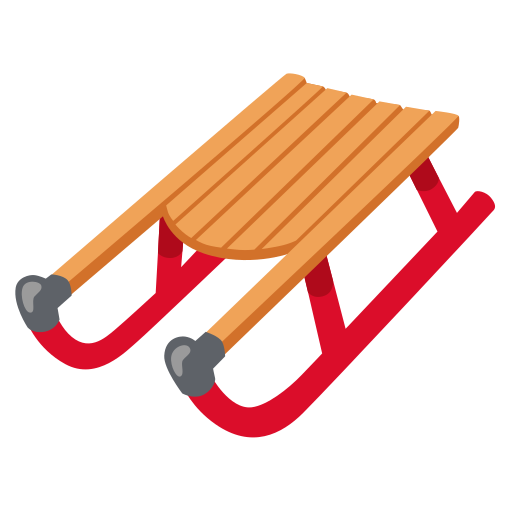
Emoji: 🛷